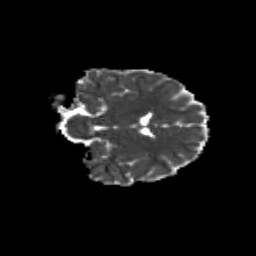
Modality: MD
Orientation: coronal
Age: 11
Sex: female
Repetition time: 9.512 s
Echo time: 0.089 s